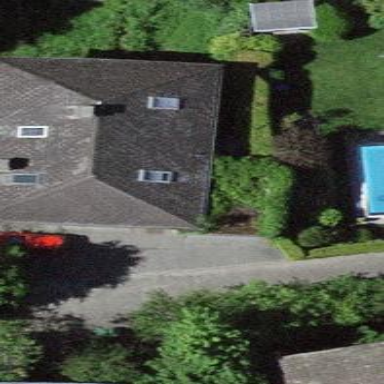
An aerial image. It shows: Garage.